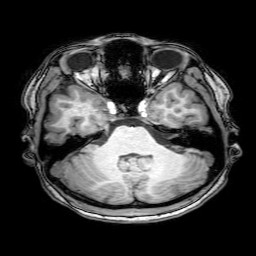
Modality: T1w
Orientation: coronal
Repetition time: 0.00828 s
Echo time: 0.00388 s